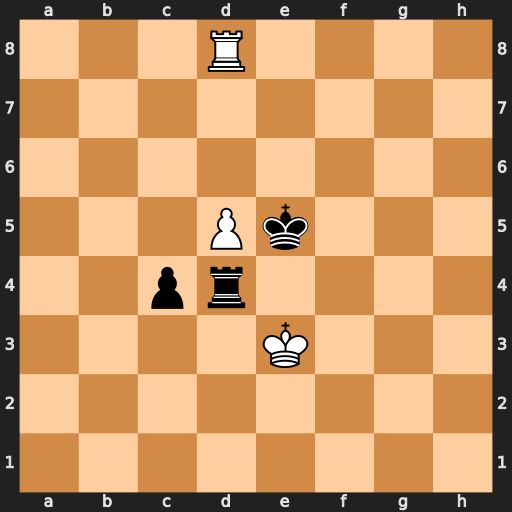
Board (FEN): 3R4/8/8/3Pk3/2pr4/4K3/8/8
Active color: w
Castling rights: -
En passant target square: -
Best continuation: Re8+ Kxd5 Rd8+